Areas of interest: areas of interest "Sport and cultural"
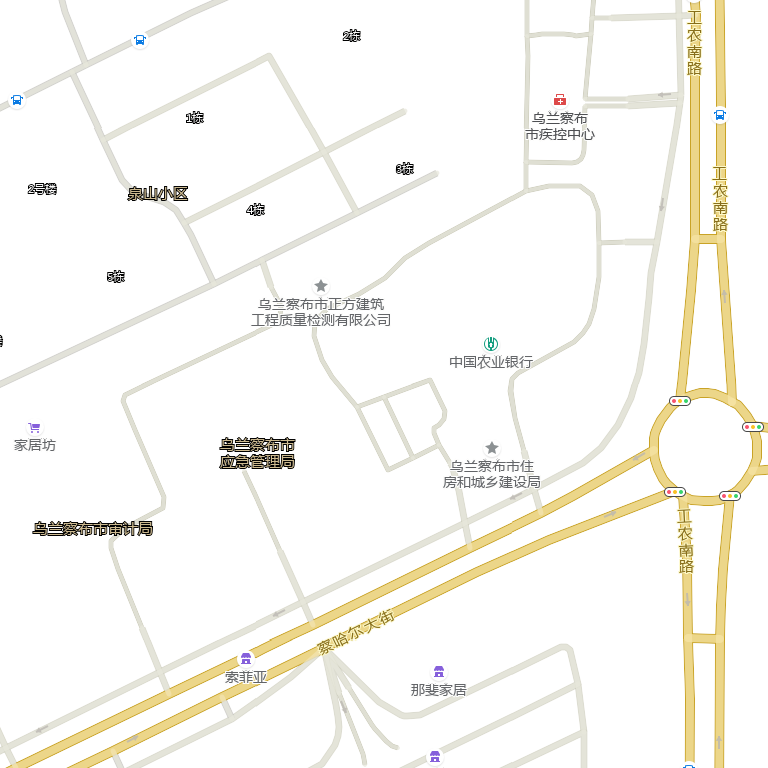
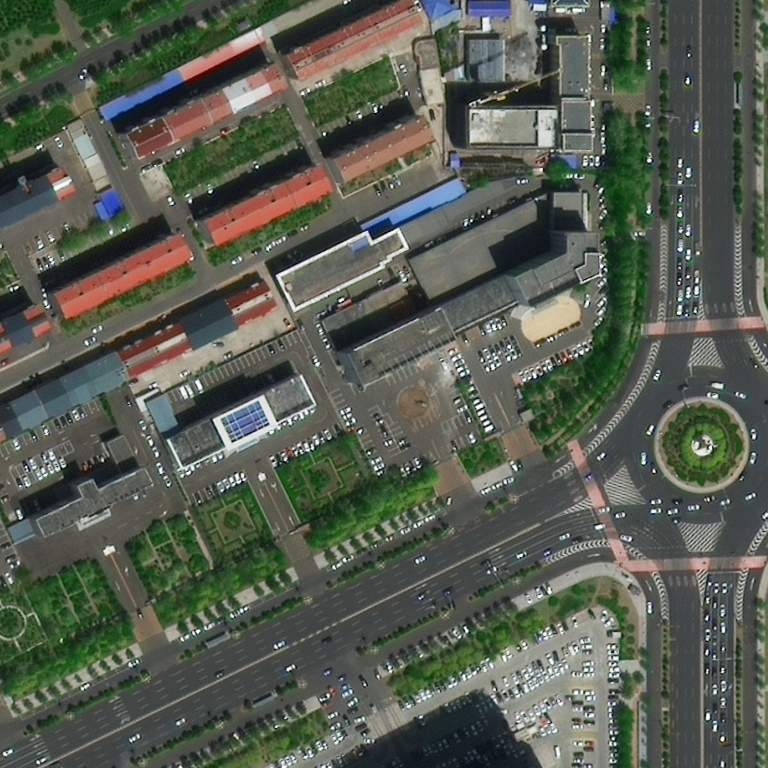